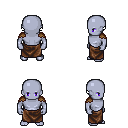
a pixel art fantasy rpg character, male body template, dark elf, purple skin, leather shoulder armor, robe skirt, twin-tailed hairstyle, four views (front, back, left, right), 2x2 character sprite sheet, small pixel art, hard edges, no anti-aliasing